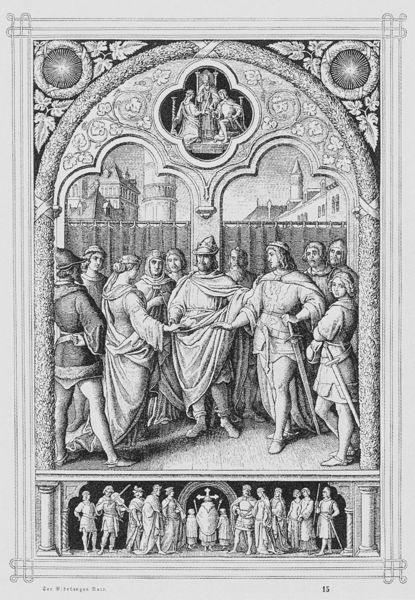
Titel: Siegfrieds und Kriemhilds Verlobung
Künstler: Julius Schnorr von Carolsfeld
Schlagwörter: mann, frauen, menschen, stadt, blumen, frau, hut, männer, szene, architektur, bibel, rahmen, vorhang, kirche, haare, gewänder, paar, locken, oval, umrandung, bogen, grafik, ornamente, verzierung, burg, umrahmung, druck, stich, seite, schwert, ritter, buchseite, märchen, prinz, hochzeit, ornamentik, kupferstich, doppelbogen, vierpass, buchillustration, heirat, vermählung, knappe, pocci